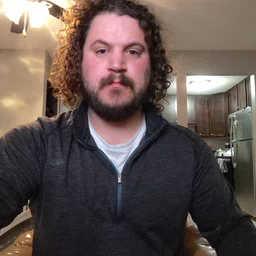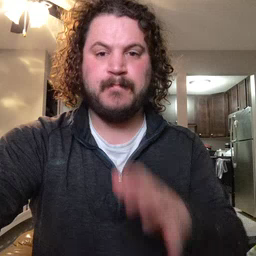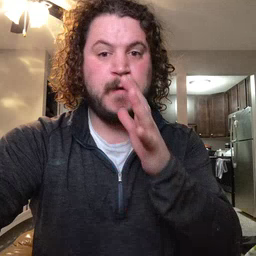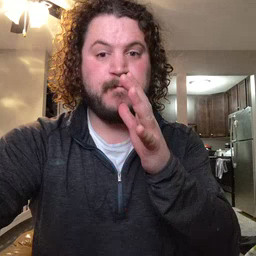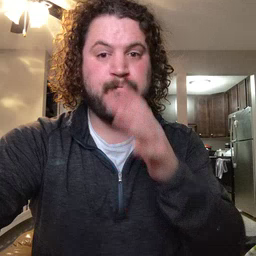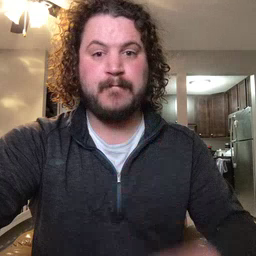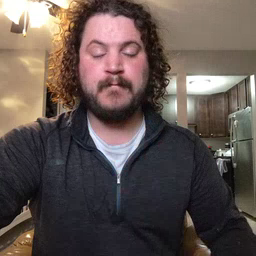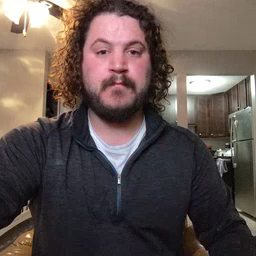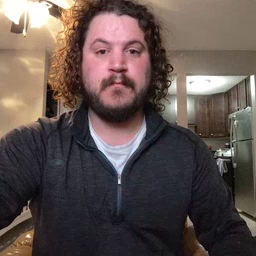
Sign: mom